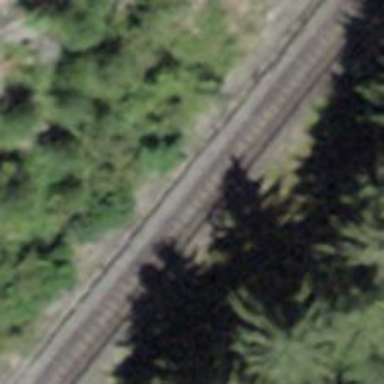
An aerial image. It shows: Narrow-gauge railway with electrified rails.